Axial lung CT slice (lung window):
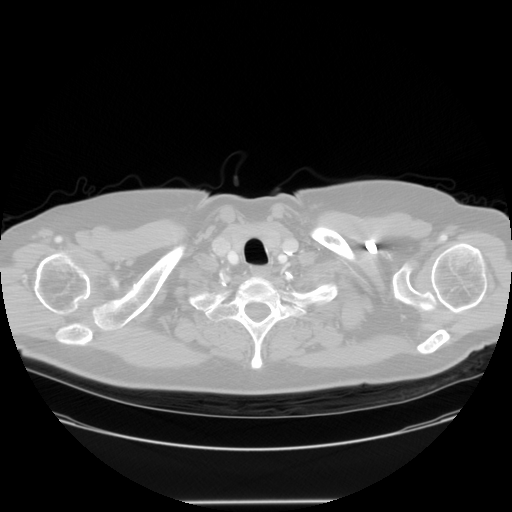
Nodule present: no